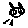
Label: cat